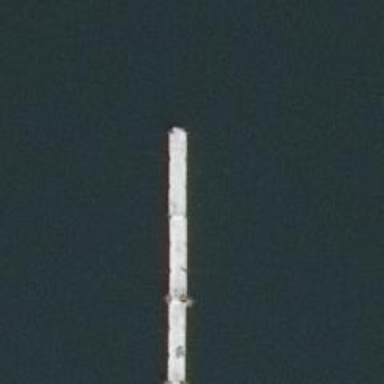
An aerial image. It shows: Man-made pier.